Question: ]I am having strange problem when i try to move items from one grid view to another using a bindingsource it adding in an extra blank row some reason
'''
Private Sub btnMove_Click(sender As System.Object, e As System.EventArgs) Handles btnMove.Click
Dim bs As New BindingSource
Dim a As Integer
Dim removeList As List(Of infoRemoteFiles) = fileList
For a = 0 To grdAvailFiles.SelectedRows.Count
grdProcessFiles.Rows.Add(grdAvailFiles.Rows(a).Cells("filename").Value)
removeList.RemoveAll(Function(p As infoRemoteFiles) p.filename = grdAvailFiles.Rows(a).Cells("filename").Value)
Next
bs.DataSource = removeList
grdAvailFiles.DataSource = bs
End Sub
'''
please see what i mean its the row below what I have selected I dont no where its comming from thanks

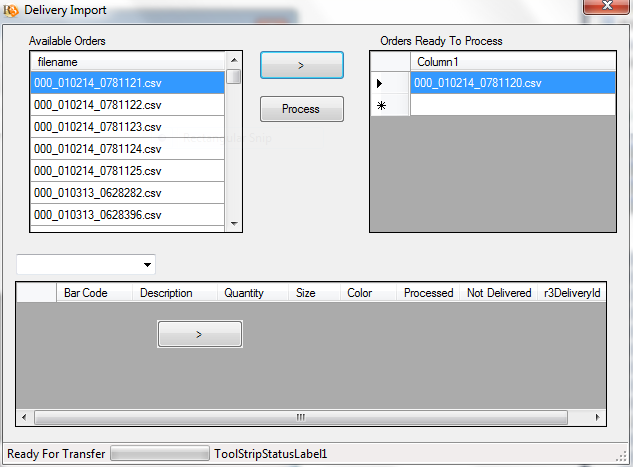
Answer: The extra blank row is added automatically if you have the <URL> property set to True on the DataGridView control.
From the documentation:
> If the DataGridView is bound to data, the user is allowed to add rows if both this property and the data source's IBindingList.AllowNew property are set to true.
On a separate note, you shouldn't have to create anew binding source (for the source data grid). Instead, modify the collection that is already bound to the DataSource property.